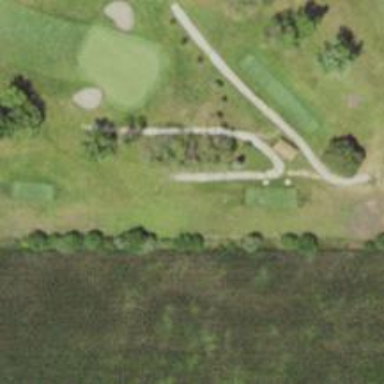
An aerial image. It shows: Path for both roads and golfers.